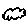
Label: cloud